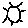
Label: sun